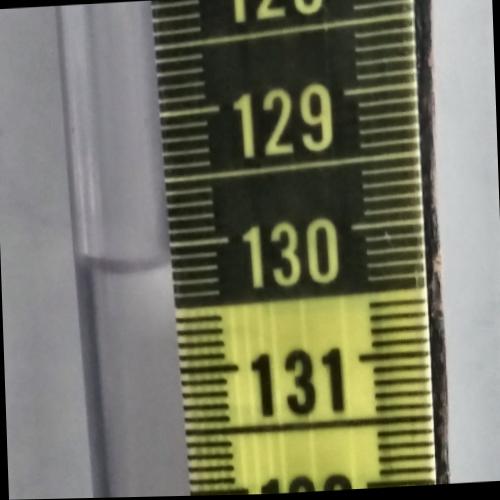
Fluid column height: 130.2 cm